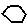
Label: hexagon